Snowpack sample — Loveland Pass, Silver Plume, Colorado, USA (2/11/26, 12:00 PM MST)
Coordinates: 39.663, -105.886
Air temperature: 35 °F
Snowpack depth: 82 cm
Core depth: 10 cm
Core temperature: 17.6 °F
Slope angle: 13°, slope face: 12°
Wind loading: high
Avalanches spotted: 1
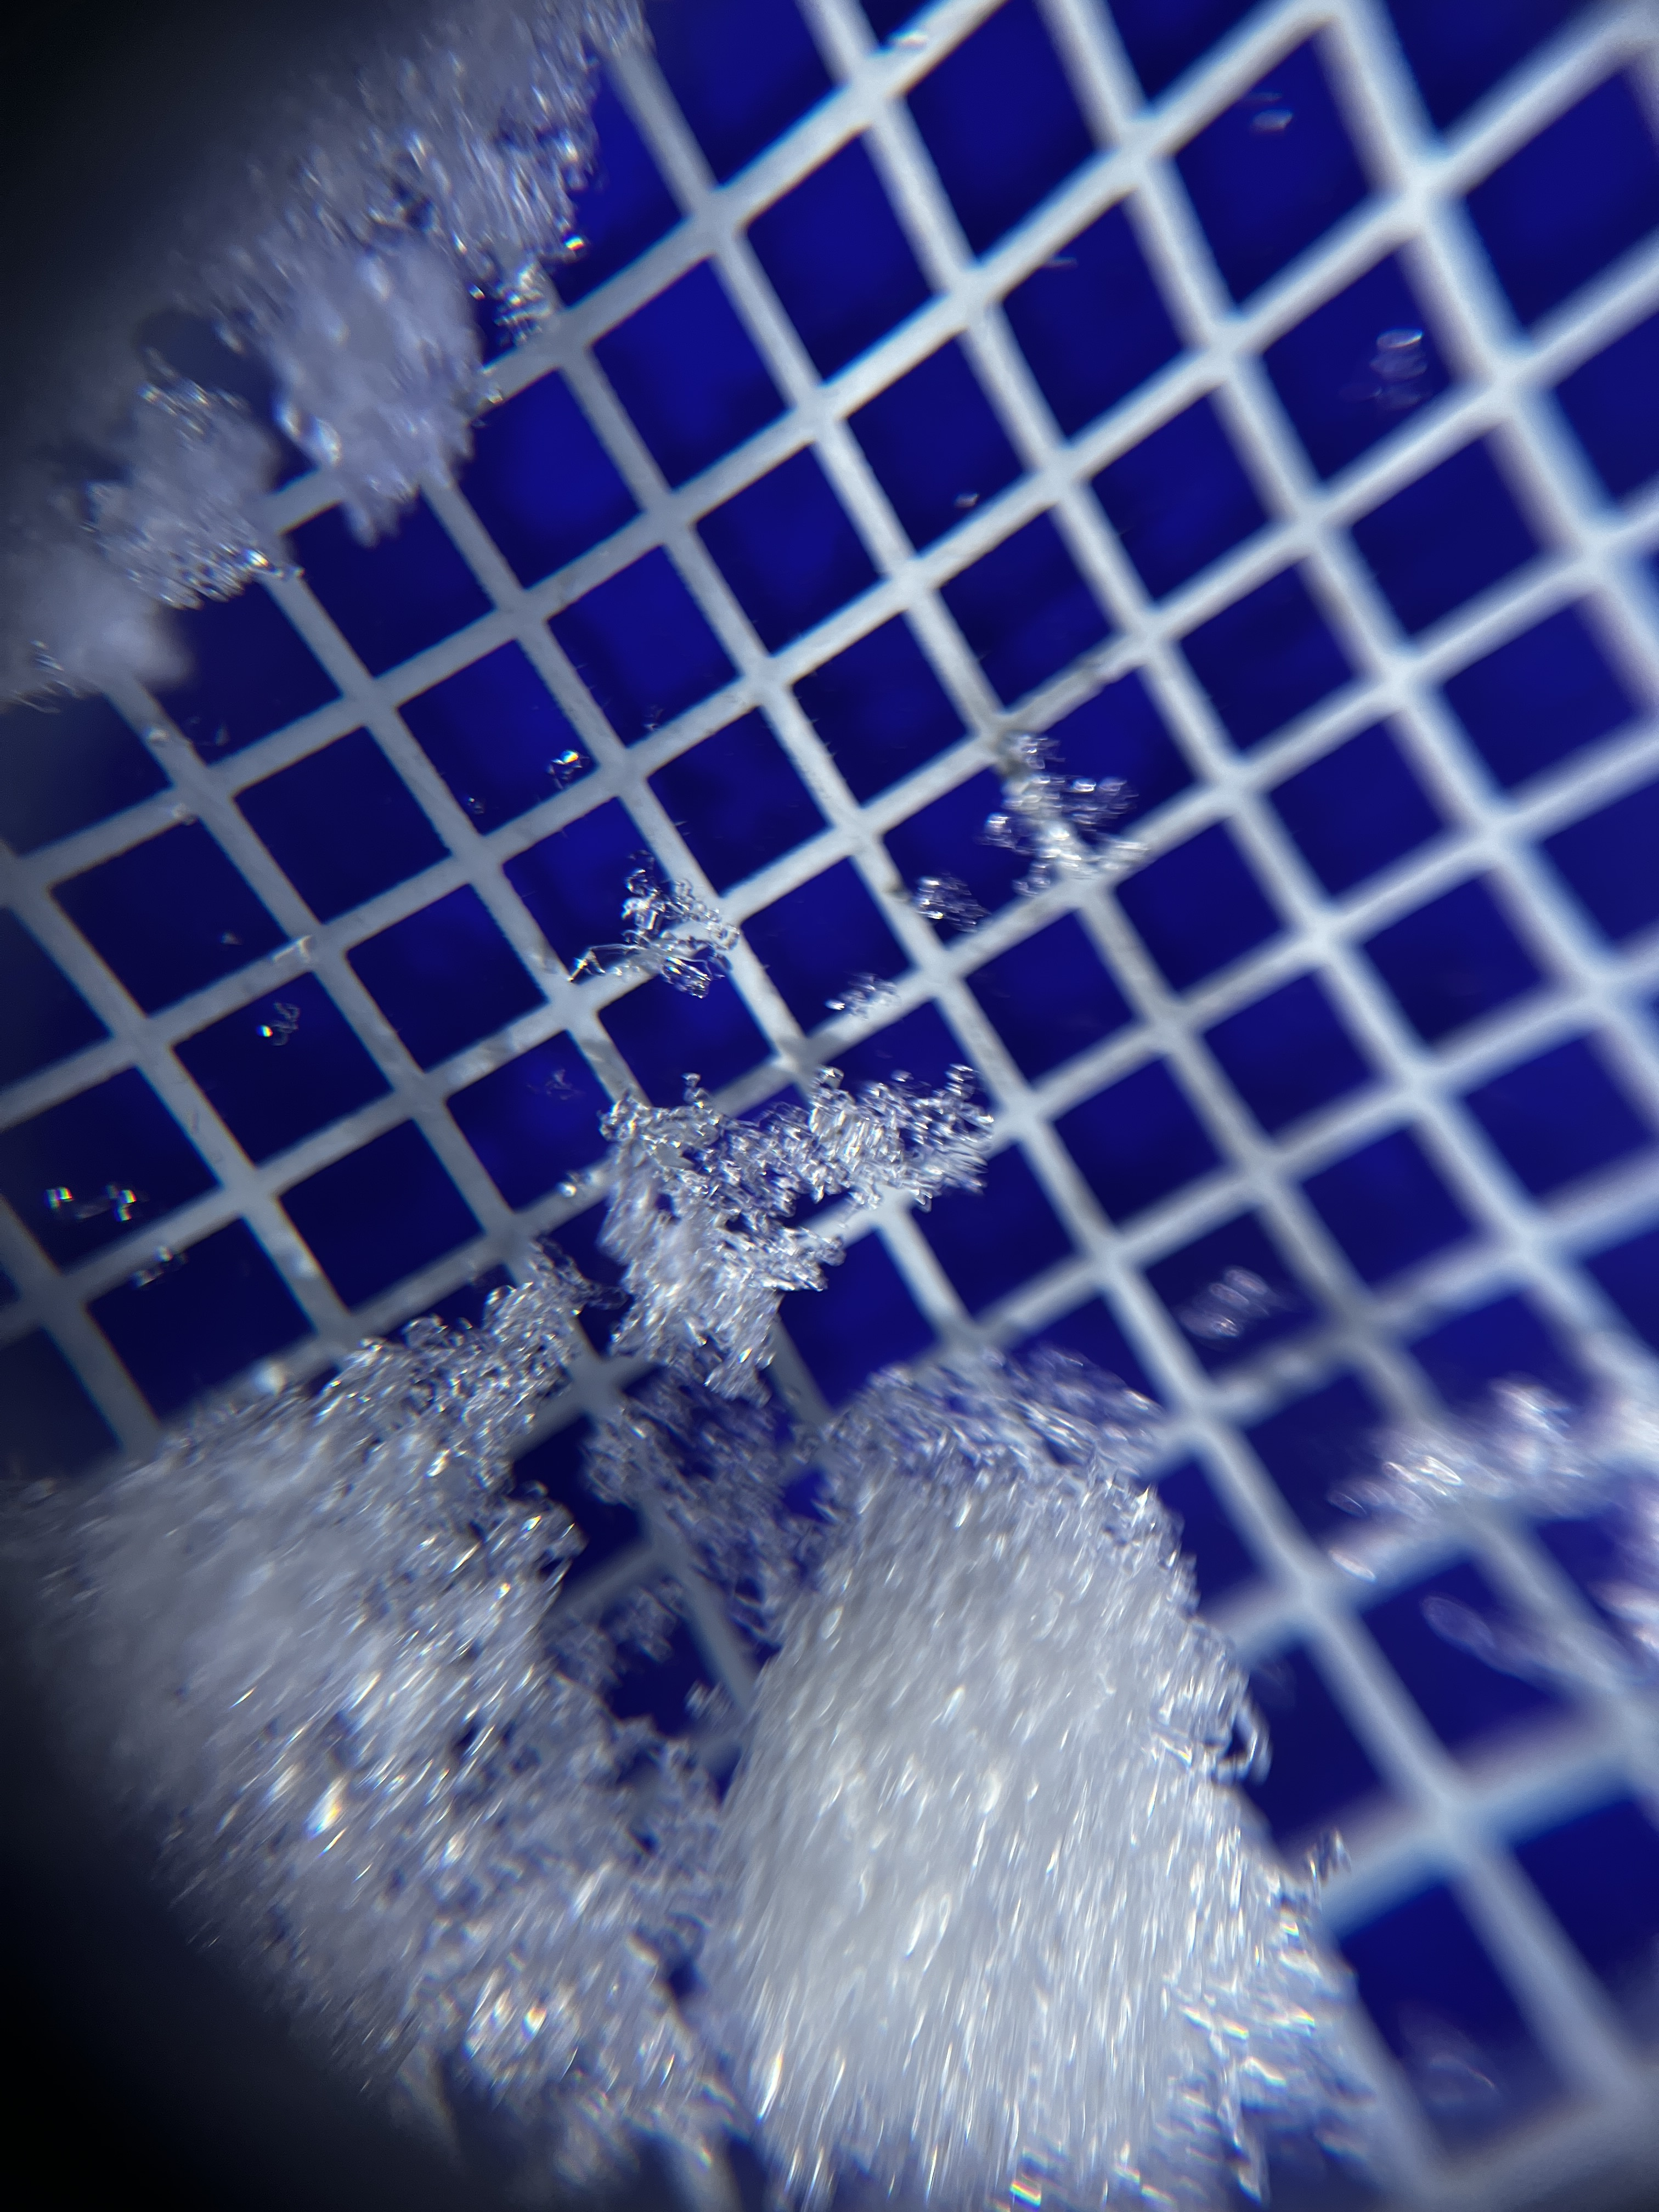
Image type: magnified_profile
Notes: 1 small avalanche spotted on the north side of the bowl, lots of wind loading